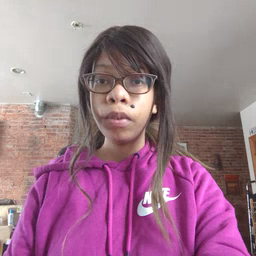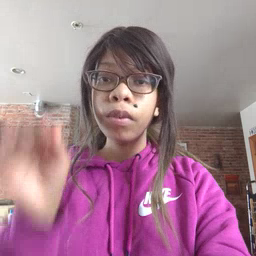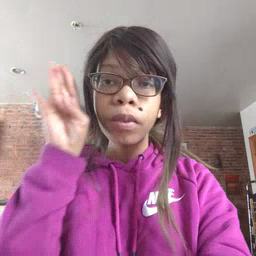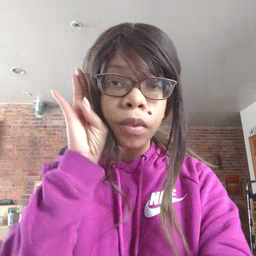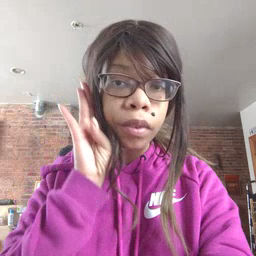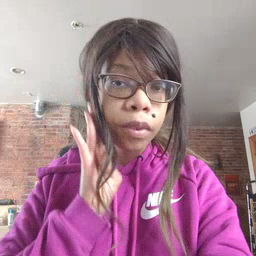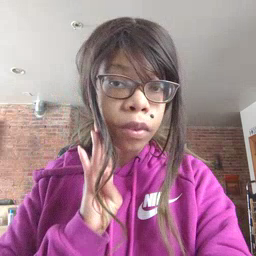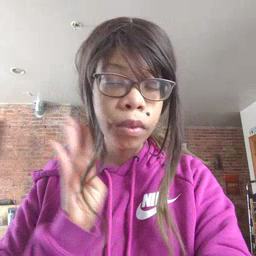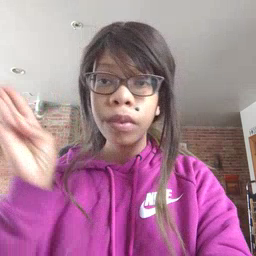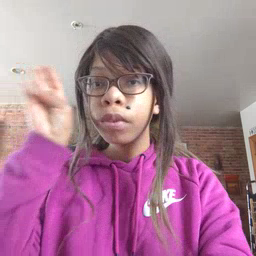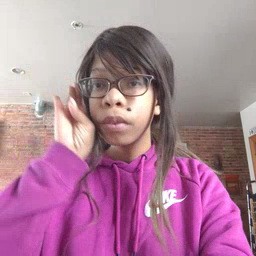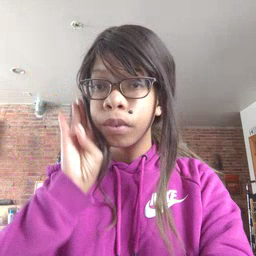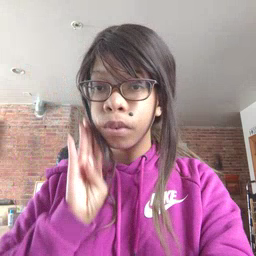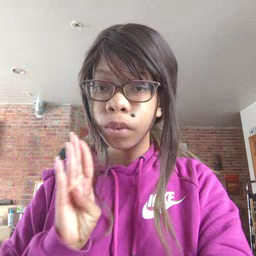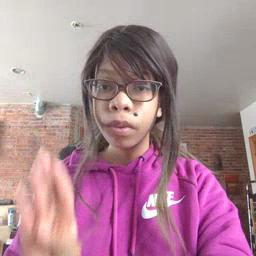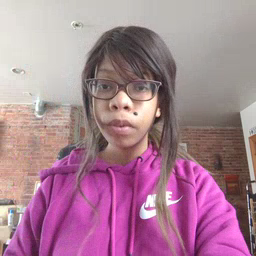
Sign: brown